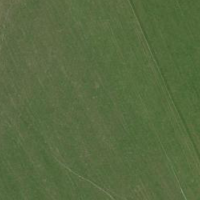
EUNIS habitat code: 52
Species observed at this site:
Egretta garzetta
Passer montanus
Milvus migrans